Field crop: maize
Growth stage: 1
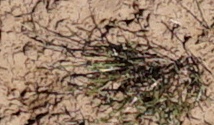
Species: lolium